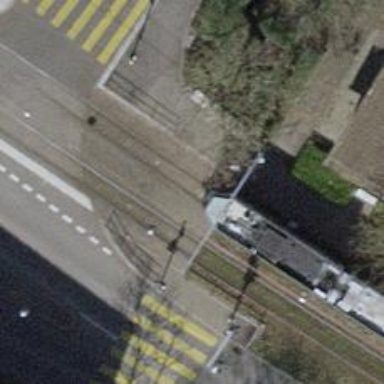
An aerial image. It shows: Railway crossing.